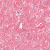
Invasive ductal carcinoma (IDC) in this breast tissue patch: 0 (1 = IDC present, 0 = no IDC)